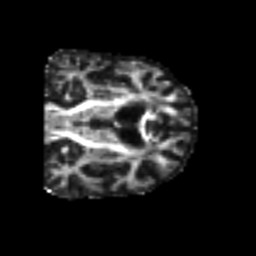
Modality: FA
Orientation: coronal
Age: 58
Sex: male
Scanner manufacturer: siemens
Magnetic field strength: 3 T
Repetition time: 4.999 s
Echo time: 0.07946 s